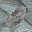
Label: 0